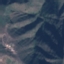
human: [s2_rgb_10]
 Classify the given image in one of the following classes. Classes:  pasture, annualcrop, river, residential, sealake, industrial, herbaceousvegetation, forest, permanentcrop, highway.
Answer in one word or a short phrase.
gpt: HerbaceousVegetation